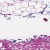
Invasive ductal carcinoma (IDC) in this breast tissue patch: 0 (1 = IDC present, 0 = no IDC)